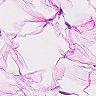
Metastatic tissue present: no